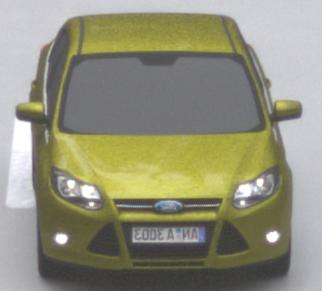
Make: Ford
Model: Focus 1.6 Ti-VCT
Detailed model: Focus (III)
Model produced from: 2011/09
Model produced until: 2014/09
Doors: 5
Color: yellow
Road condition: dry road
Daytime: morning or afternoon
Contrast: low contrast